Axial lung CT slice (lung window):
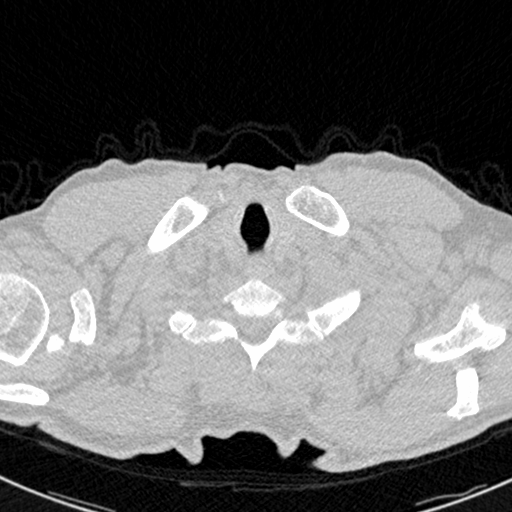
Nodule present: no